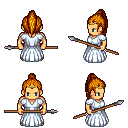
a pixel art fantasy rpg character, male body template, human, tanned skin, underdress, metal pants, dark blonde long topknot hairstyle, gold tiara, spear, four views (front, back, left, right), 2x2 character sprite sheet, small pixel art, hard edges, no anti-aliasing